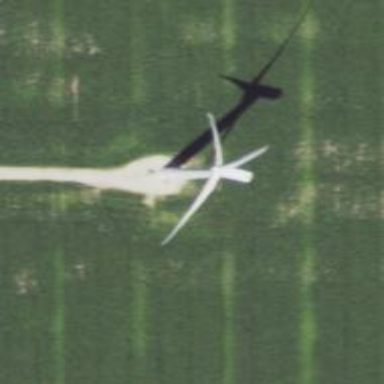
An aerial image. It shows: Wind turbine generator that utilizes wind as its source for generating electricity. It is of the horizontal axis type.